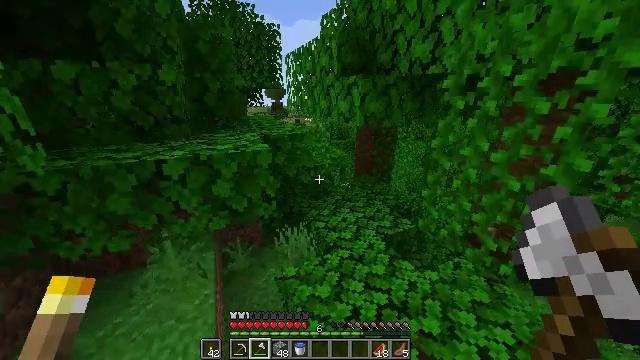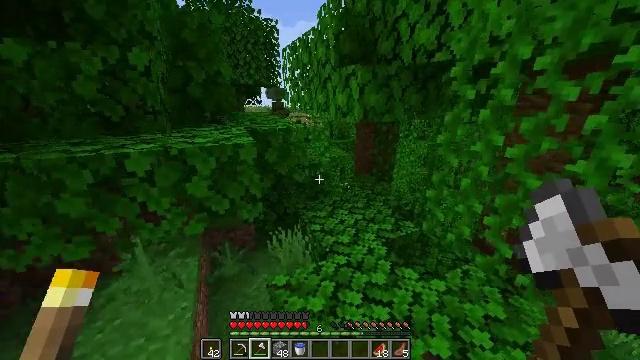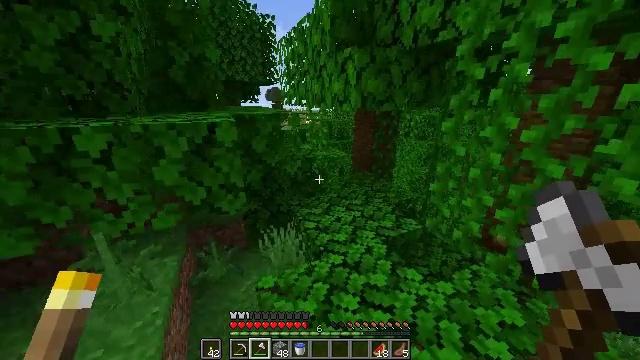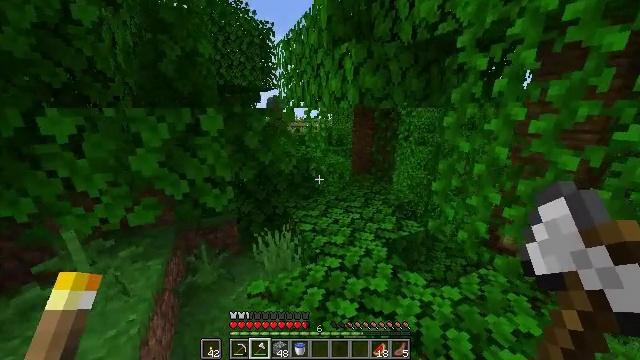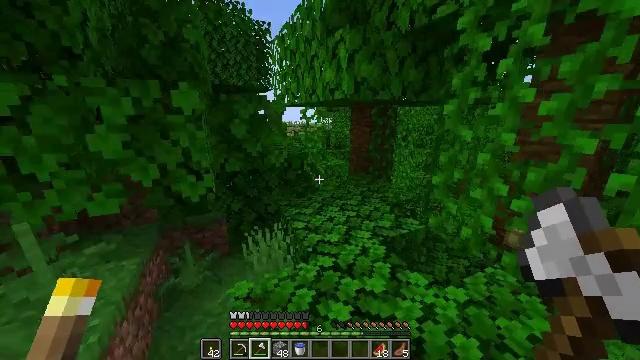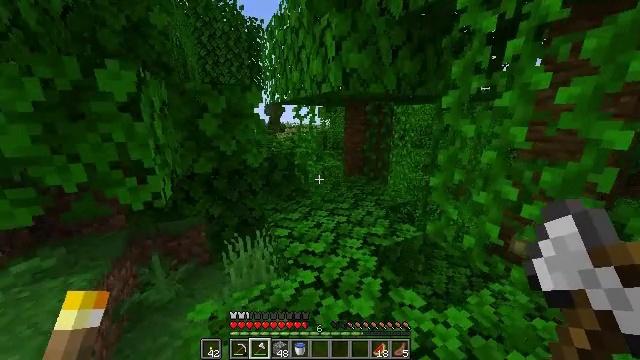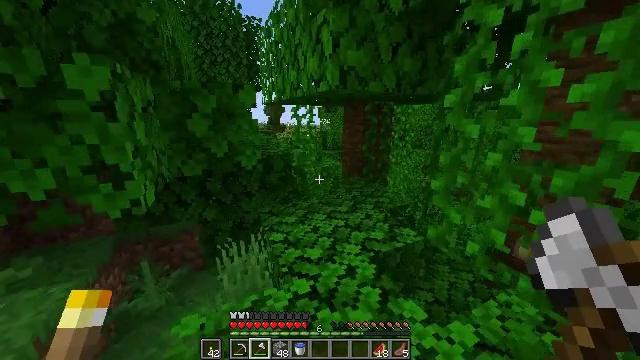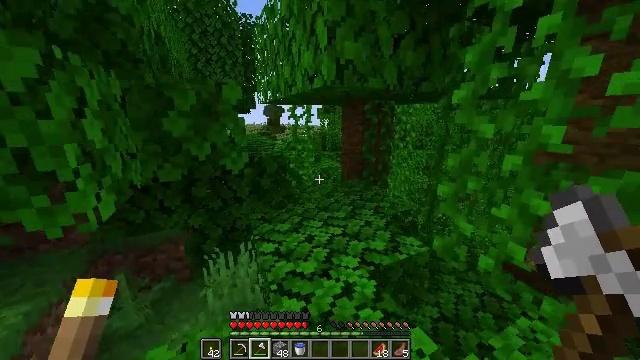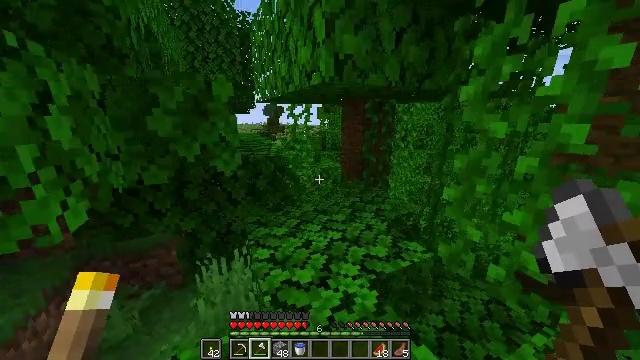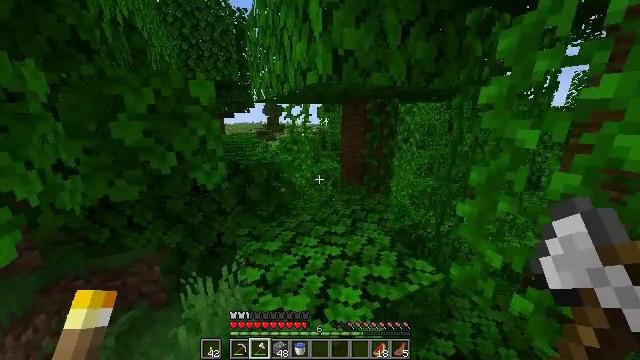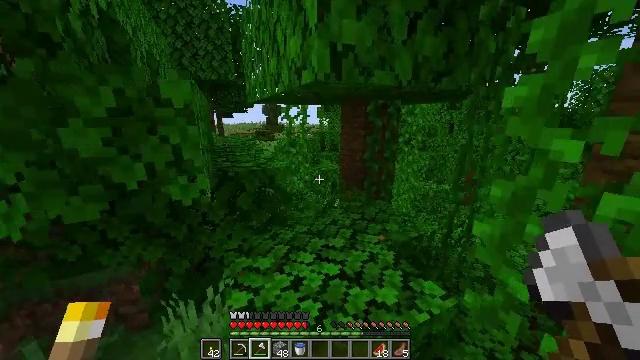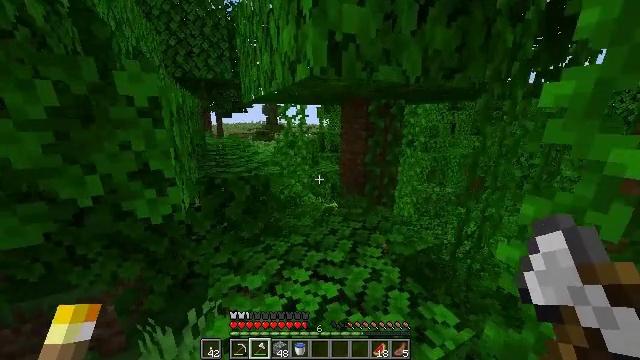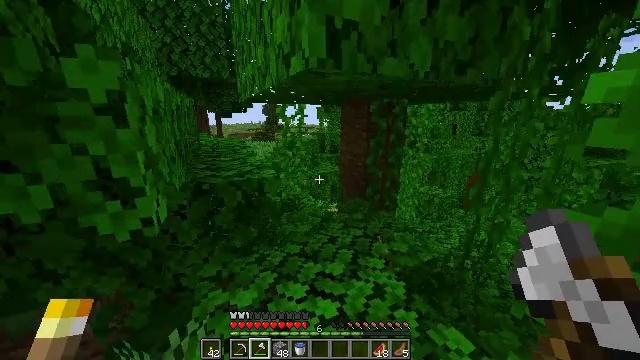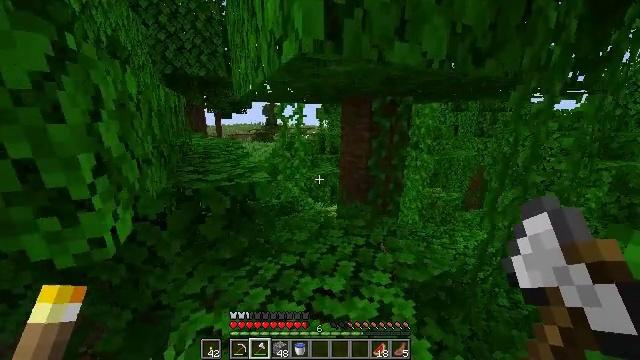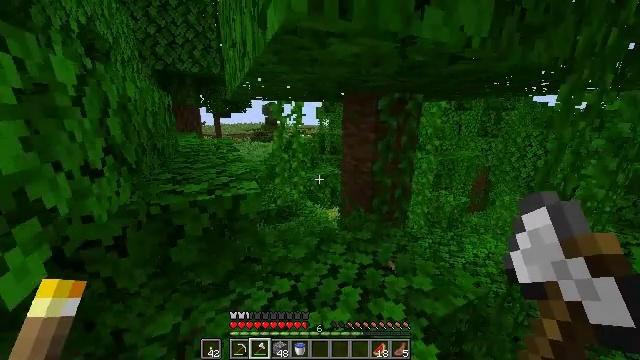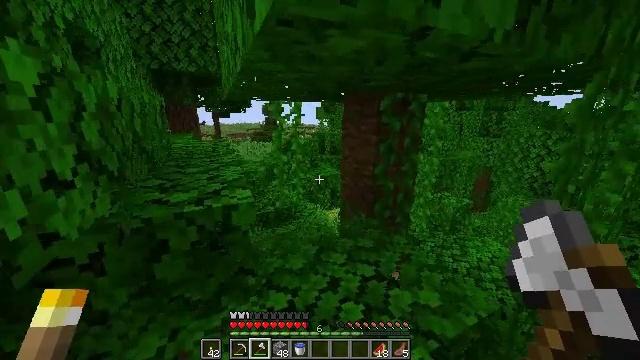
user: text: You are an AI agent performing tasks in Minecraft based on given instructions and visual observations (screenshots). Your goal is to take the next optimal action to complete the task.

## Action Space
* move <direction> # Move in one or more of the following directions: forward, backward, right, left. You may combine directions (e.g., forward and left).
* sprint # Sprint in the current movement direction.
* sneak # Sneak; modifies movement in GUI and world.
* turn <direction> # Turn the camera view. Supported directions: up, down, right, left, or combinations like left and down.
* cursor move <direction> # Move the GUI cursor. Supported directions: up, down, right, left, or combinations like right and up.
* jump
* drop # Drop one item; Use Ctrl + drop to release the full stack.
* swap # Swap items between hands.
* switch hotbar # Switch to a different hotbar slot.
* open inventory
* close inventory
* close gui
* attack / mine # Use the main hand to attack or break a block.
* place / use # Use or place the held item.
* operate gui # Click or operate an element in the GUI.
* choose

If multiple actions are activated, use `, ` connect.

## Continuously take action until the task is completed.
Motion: motion action
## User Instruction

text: Kill mobs.
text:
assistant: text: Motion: move forward and move right, sprint
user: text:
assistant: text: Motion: move forward and move right, sprint
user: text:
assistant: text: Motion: move forward and move right, sprint, turn up
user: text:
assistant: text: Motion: move forward and move right, sprint, turn up
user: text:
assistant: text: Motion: move forward and move right, sprint
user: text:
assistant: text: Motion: move forward, sprint
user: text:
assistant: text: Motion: move forward, sprint
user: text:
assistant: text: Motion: move forward, sprint
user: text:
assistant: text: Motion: move forward, sprint
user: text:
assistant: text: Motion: move forward, sprint
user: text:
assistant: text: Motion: move forward, sprint
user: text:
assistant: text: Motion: move forward, sprint
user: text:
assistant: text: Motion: move forward, sprint
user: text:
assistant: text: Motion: move forward, sprint
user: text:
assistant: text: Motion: move forward and move right, sprint
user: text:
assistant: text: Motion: move forward and move right, sprint
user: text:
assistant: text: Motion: move forward and move right, sprint, turn left
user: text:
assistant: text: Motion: move forward and move right, sprint, turn left
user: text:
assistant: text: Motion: move forward and move right, sprint, turn left
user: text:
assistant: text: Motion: move forward, sprint
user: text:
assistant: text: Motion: move forward, sprint
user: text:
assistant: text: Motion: move forward, sprint
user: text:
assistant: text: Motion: move forward, sprint, turn down
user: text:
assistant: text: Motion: move forward, sprint
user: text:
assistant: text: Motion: move forward and move left, sprint
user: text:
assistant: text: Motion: move forward and move left, sprint
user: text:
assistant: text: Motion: move forward and move left, sprint
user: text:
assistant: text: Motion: move forward and move left, sprint
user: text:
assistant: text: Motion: move forward, sprint
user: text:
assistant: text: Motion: move forward, sprint